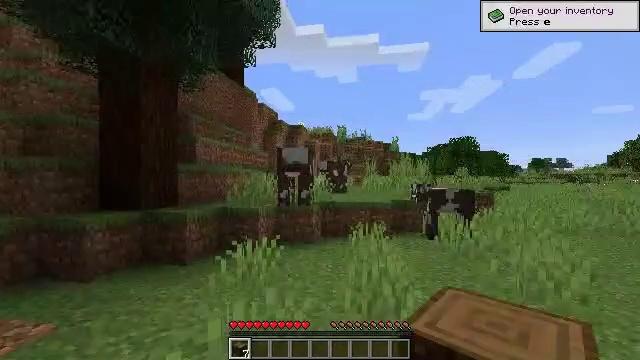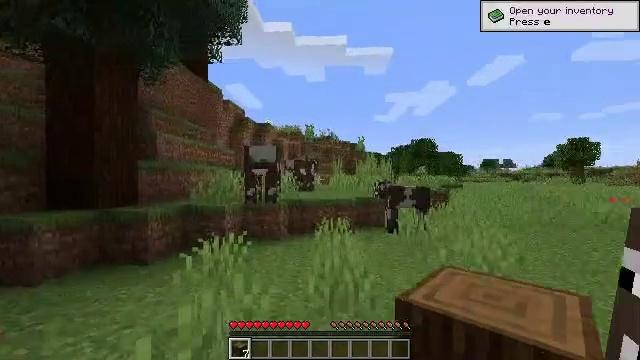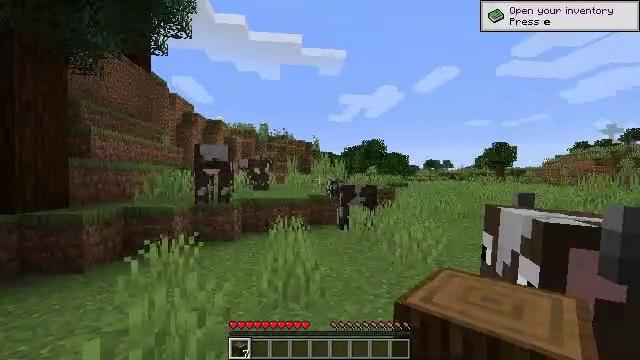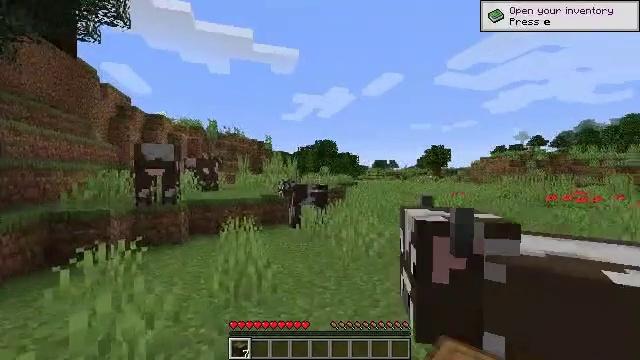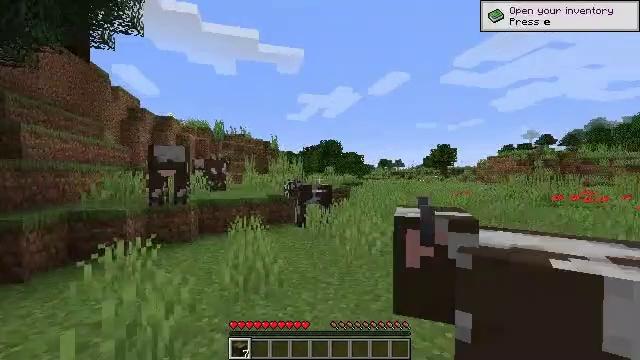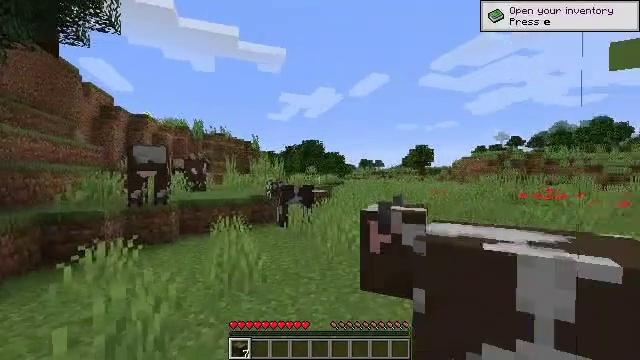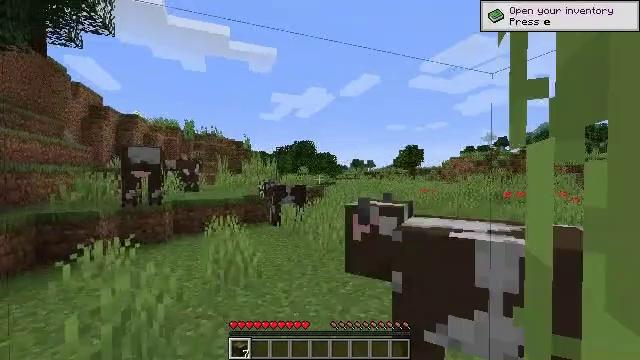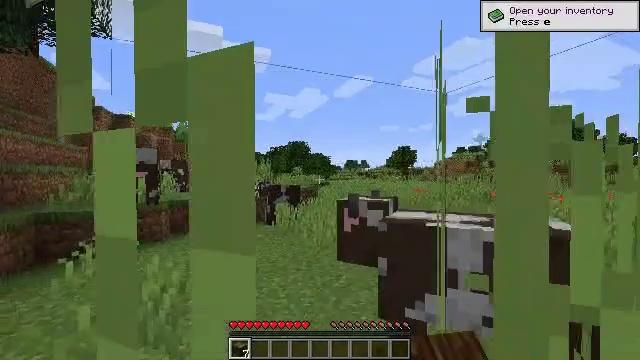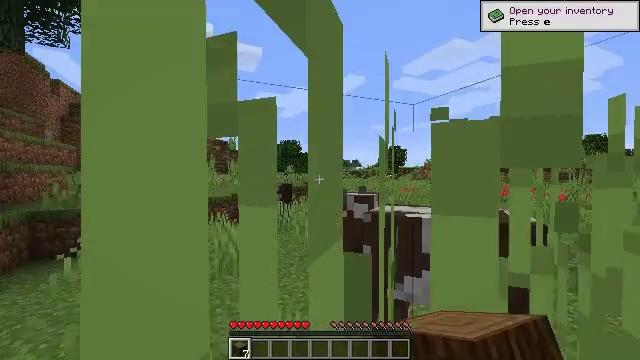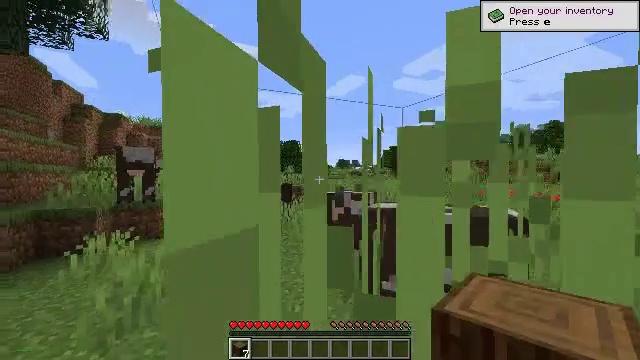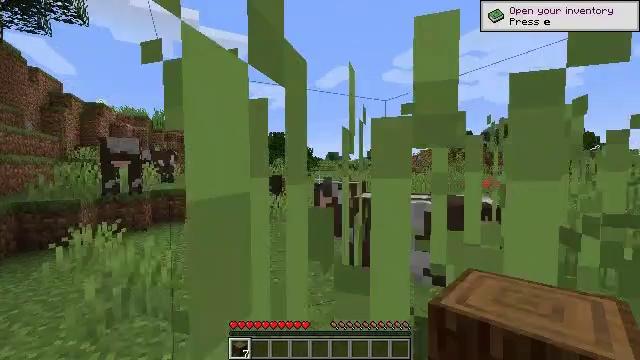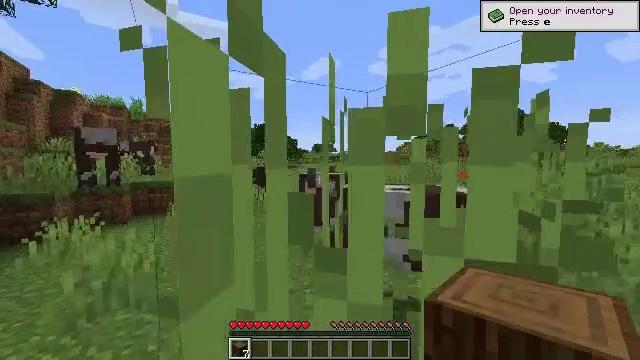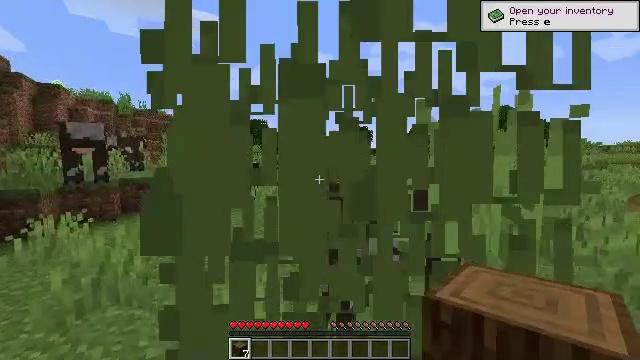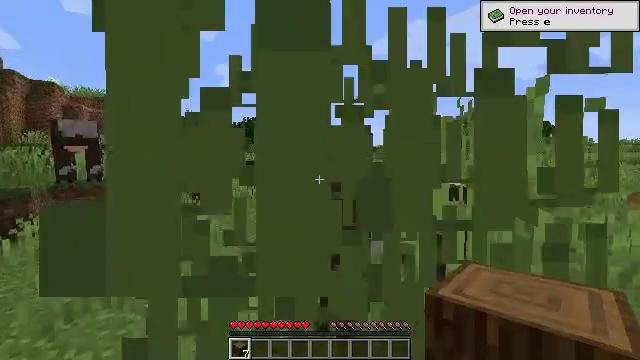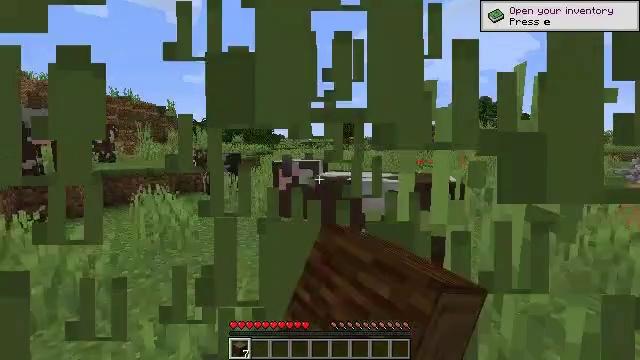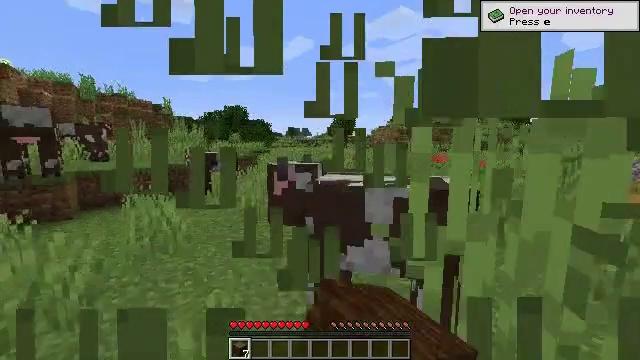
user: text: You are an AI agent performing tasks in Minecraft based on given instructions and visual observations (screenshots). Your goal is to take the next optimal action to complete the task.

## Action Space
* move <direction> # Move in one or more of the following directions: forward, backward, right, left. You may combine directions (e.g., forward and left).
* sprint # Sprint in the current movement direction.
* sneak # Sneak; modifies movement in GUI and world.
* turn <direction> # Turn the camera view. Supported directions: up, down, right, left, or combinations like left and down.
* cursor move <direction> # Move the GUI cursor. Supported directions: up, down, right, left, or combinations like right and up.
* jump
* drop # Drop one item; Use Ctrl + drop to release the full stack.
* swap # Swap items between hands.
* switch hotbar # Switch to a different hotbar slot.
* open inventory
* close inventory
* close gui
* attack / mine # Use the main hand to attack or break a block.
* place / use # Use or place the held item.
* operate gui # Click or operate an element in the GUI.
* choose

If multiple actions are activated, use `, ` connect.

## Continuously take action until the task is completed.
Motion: motion action
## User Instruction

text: Collect the grass from the surface.
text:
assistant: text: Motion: move back, turn right
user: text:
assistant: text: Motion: move back, turn right, attack / mine
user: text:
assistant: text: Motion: move back, turn right, attack / mine
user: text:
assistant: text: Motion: move back, turn left, attack / mine
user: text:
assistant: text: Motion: move back, turn right, attack / mine
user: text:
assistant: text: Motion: move back, turn right, attack / mine
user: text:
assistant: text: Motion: move back, turn right, attack / mine
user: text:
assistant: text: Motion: turn right, attack / mine
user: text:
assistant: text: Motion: attack / mine
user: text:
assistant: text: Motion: turn right and down, attack / mine
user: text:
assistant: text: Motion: turn right and down, attack / mine
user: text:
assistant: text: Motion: move forward, turn right, attack / mine
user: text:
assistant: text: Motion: move forward, attack / mine
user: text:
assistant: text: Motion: move forward, turn right and down, attack / mine
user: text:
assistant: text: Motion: move forward, attack / mine
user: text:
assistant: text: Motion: move forward, attack / mine
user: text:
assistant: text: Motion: move forward, attack / mine
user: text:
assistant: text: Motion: move forward, attack / mine
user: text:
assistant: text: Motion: move forward, turn down, attack / mine
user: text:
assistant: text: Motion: move forward, turn down, attack / mine
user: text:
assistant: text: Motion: move forward, attack / mine
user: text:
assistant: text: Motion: move forward, turn right and down, attack / mine
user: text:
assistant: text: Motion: move forward, attack / mine
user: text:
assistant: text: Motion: move forward, attack / mine
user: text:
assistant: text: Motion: move forward, turn right and down, attack / mine
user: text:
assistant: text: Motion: move forward, turn right and down, attack / mine
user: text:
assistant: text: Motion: turn down, attack / mine
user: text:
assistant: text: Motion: attack / mine
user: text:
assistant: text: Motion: attack / mine
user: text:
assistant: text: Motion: attack / mine